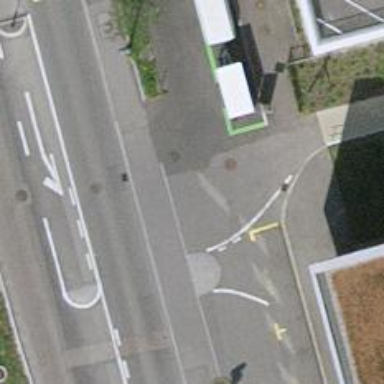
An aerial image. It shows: Concrete path.